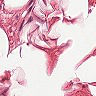
Metastatic tissue present: no